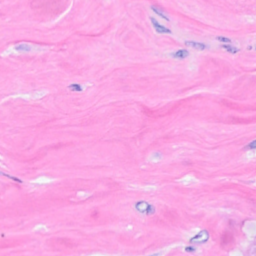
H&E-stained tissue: Breast